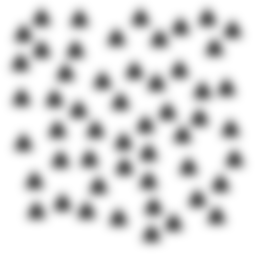
Squares: 0
Triangles: 52
Stars: 0
Total shapes: 52